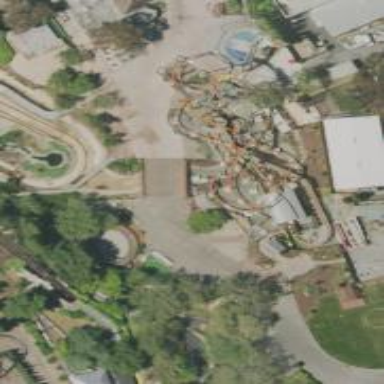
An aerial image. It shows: Thrilling roller coaster attraction.